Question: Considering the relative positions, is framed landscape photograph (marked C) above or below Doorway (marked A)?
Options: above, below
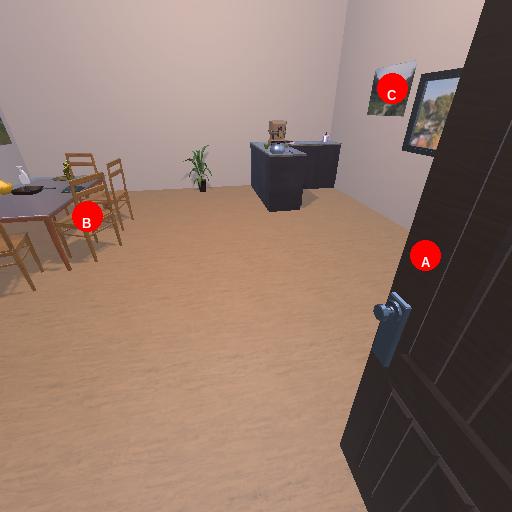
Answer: above